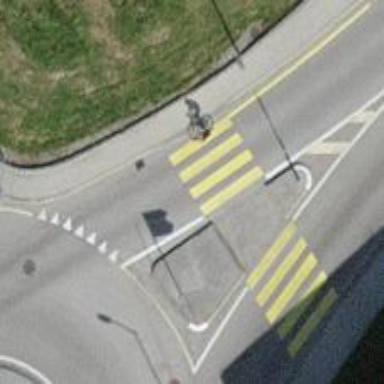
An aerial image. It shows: Zebra crossing on the road.